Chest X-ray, PA view. Patient: 32 years old, sex M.
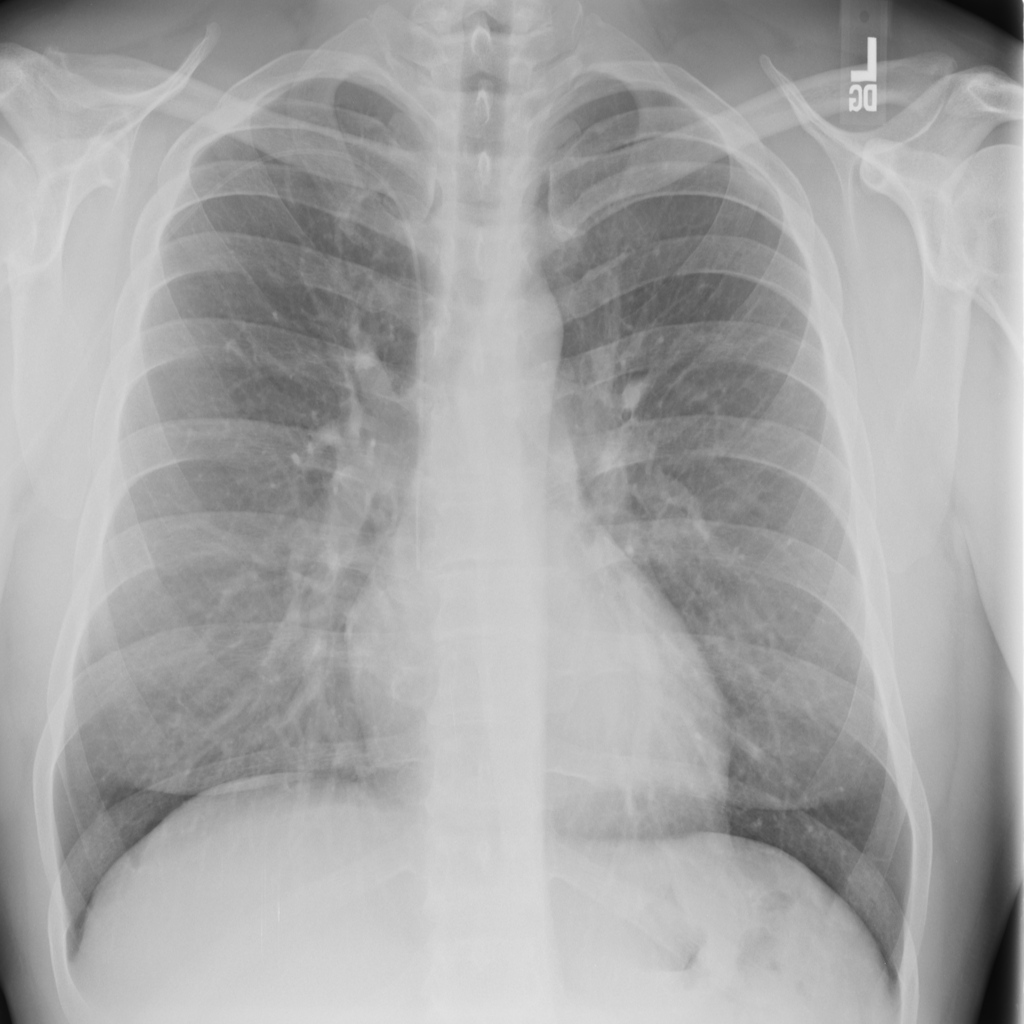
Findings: No Finding